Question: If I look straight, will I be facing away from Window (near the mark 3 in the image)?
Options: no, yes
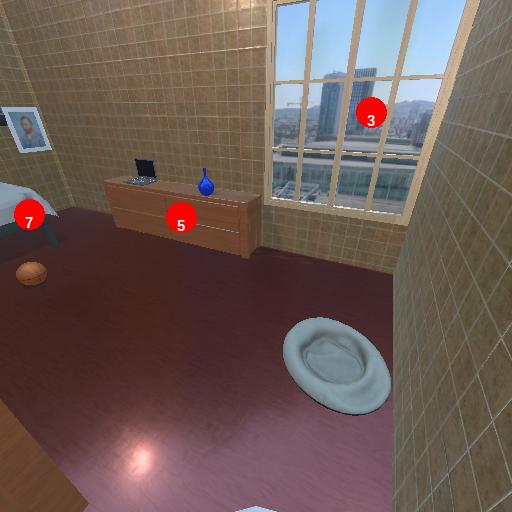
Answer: no